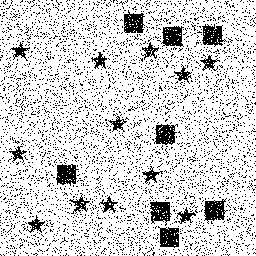
Squares: 8
Triangles: 0
Stars: 12
Total shapes: 20